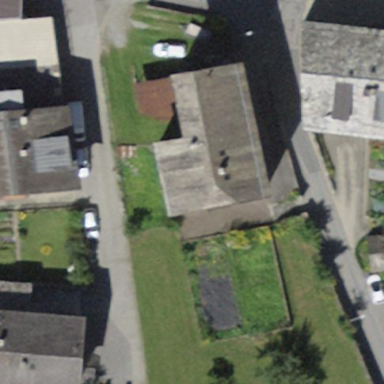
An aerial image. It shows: Building with gabled roof.